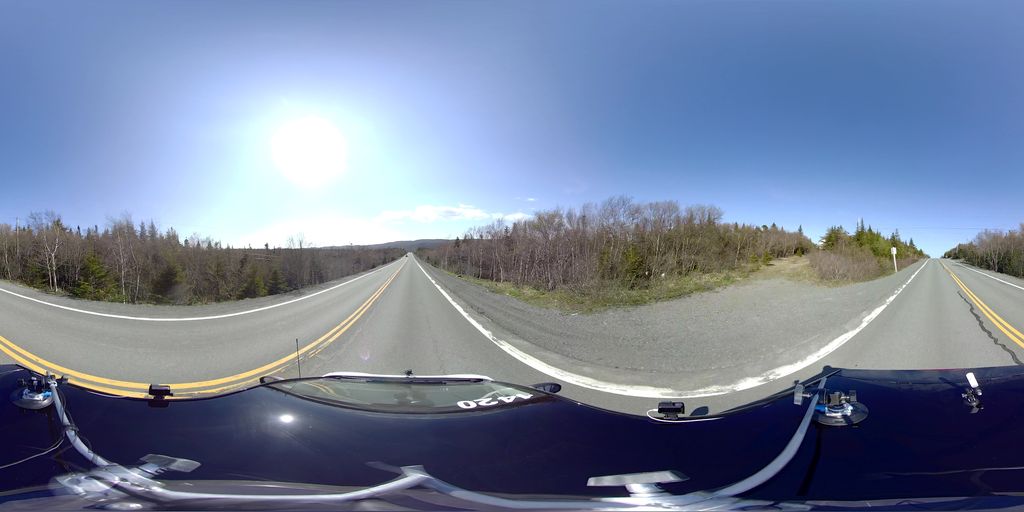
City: st_johns